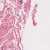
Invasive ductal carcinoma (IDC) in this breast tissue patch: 0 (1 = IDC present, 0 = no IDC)